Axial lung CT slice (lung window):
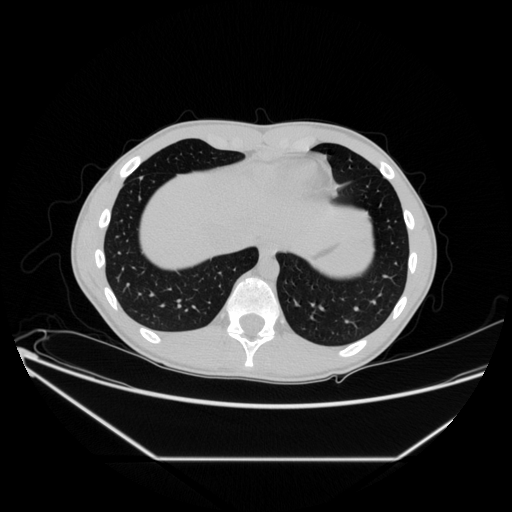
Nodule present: no